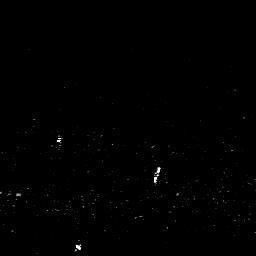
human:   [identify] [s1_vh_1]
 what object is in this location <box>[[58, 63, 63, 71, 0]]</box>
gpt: <ref>1 small ship at the center</ref>